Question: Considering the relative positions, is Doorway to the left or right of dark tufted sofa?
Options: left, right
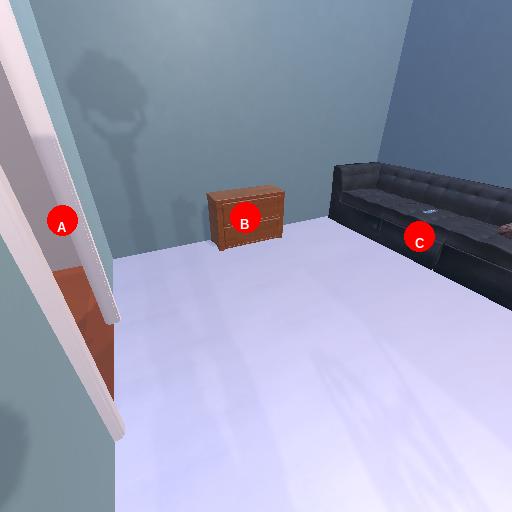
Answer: left